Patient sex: F
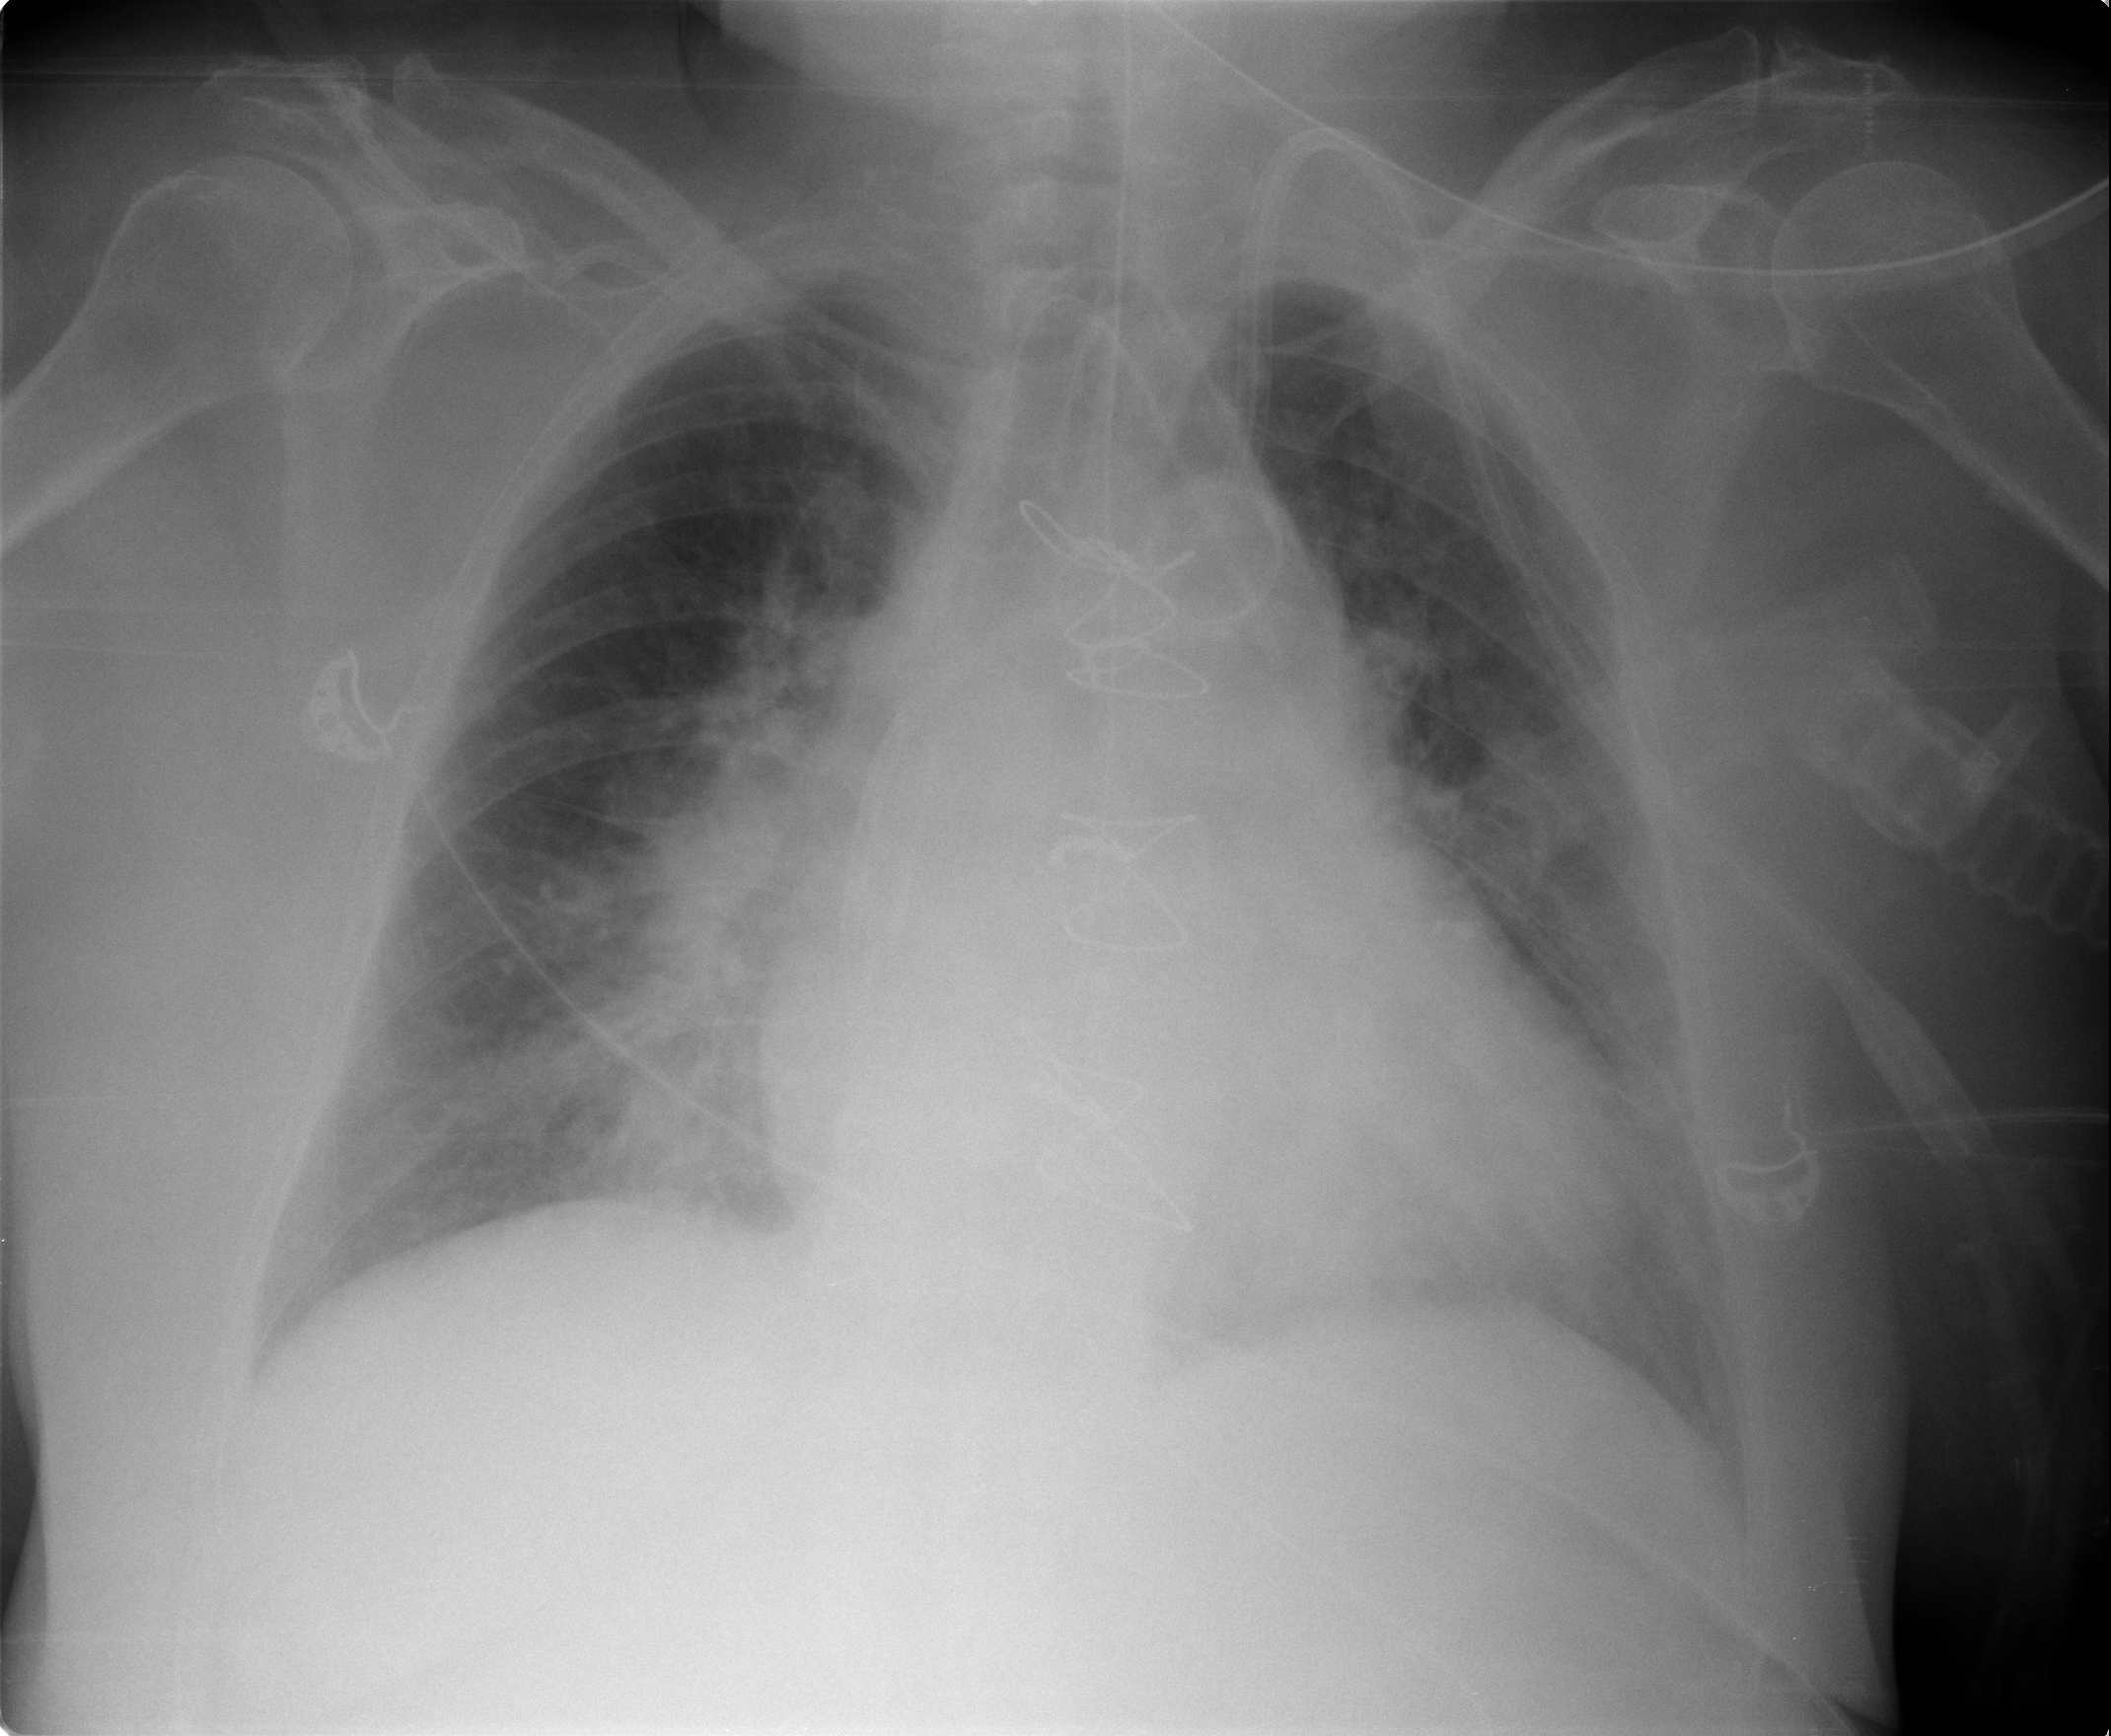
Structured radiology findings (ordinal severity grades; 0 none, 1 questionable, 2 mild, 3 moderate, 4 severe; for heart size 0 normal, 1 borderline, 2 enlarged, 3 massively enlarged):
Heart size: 2
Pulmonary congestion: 2
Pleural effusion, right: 0
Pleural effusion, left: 0
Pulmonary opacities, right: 3
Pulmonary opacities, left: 2
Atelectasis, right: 2
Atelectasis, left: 2